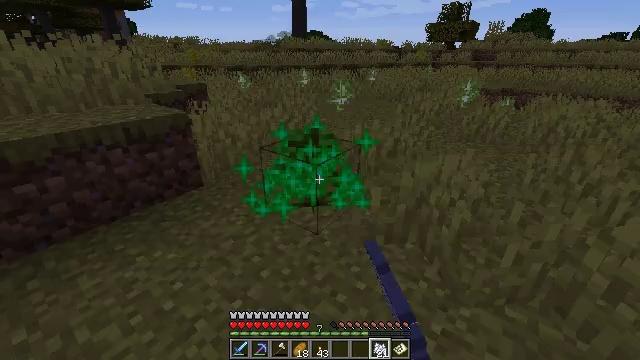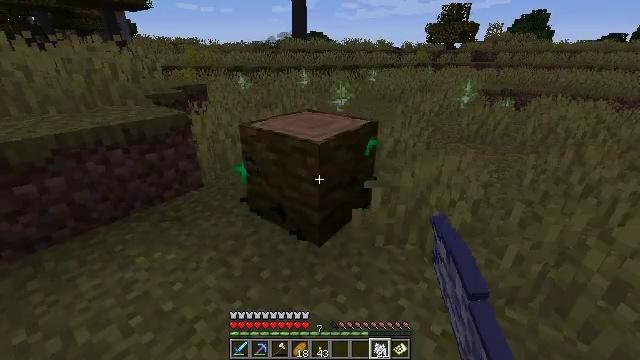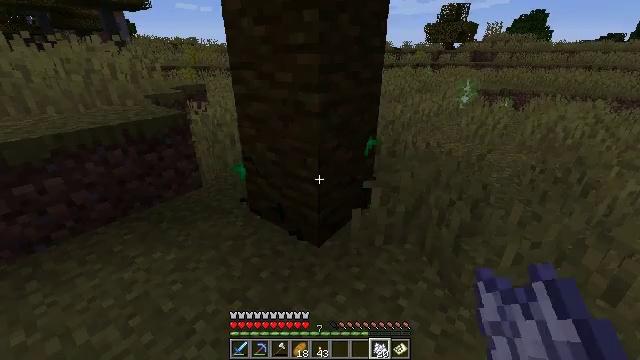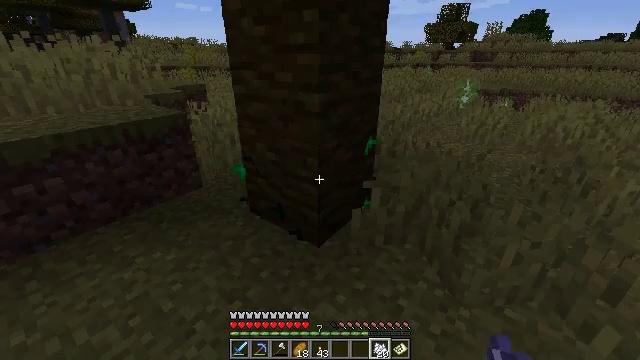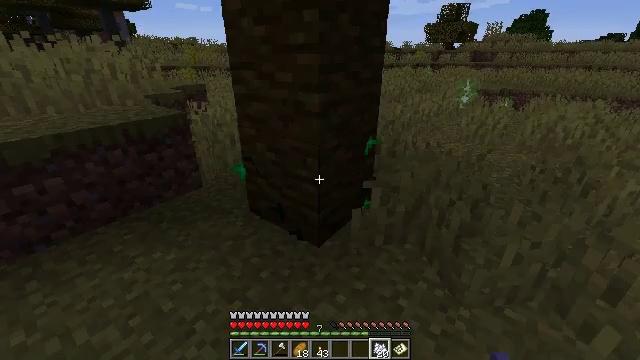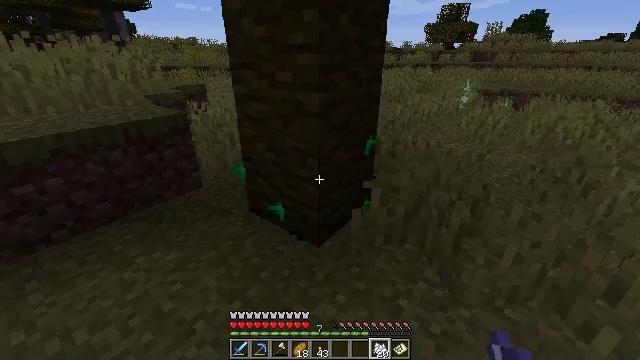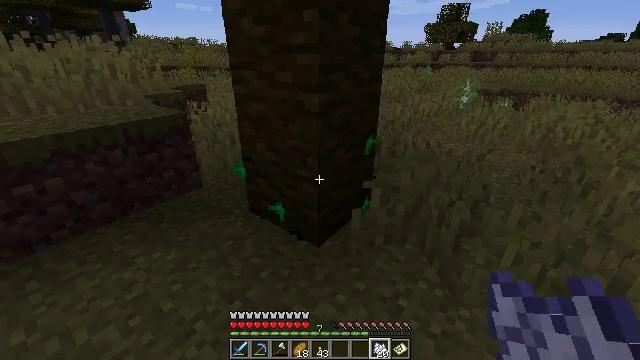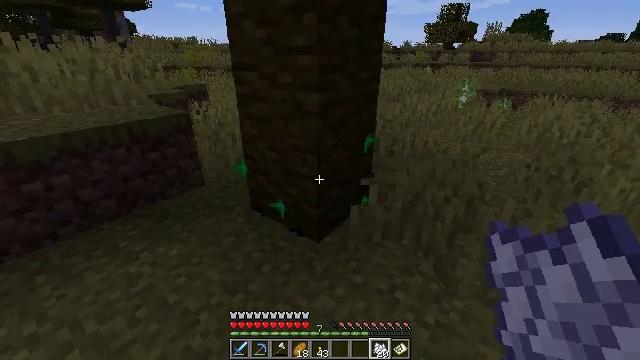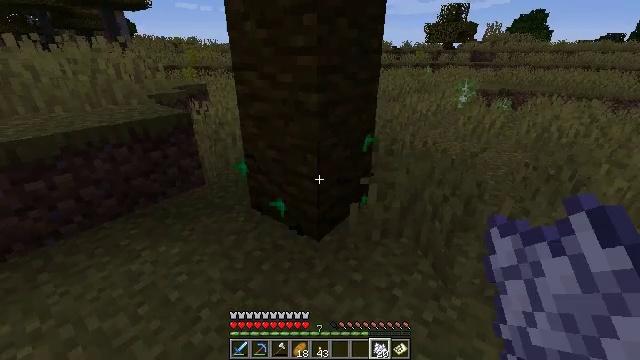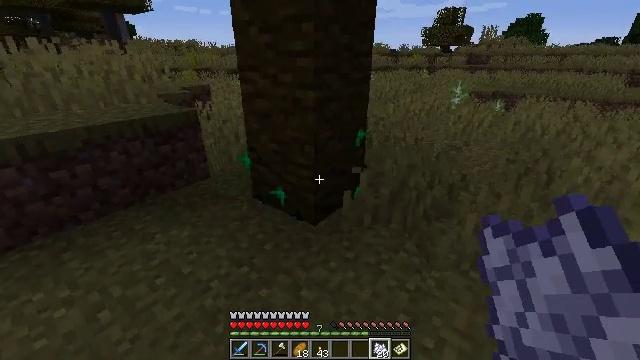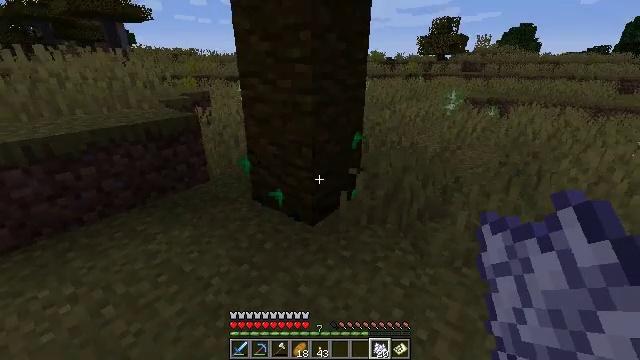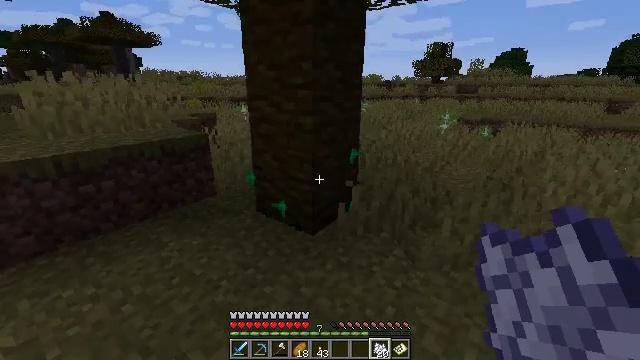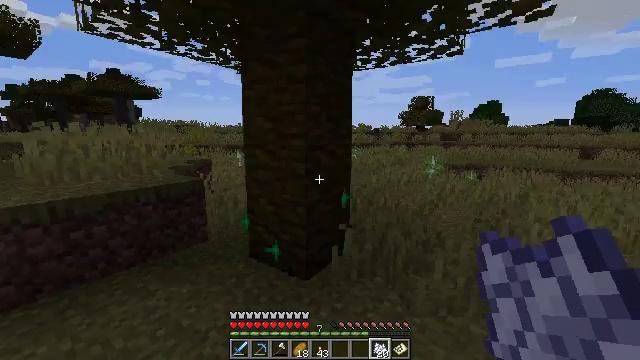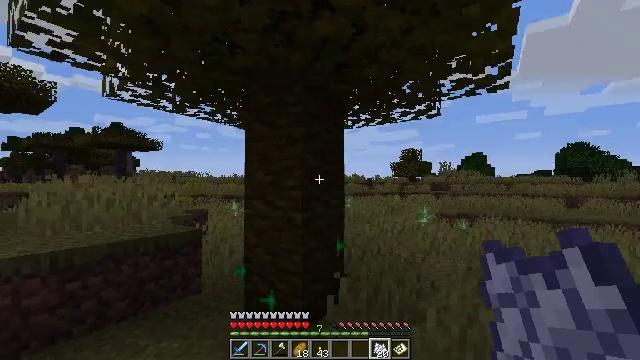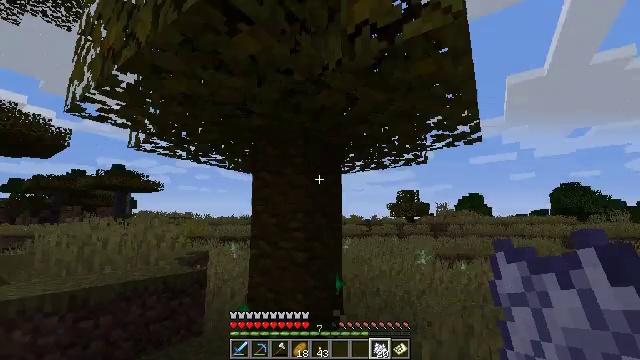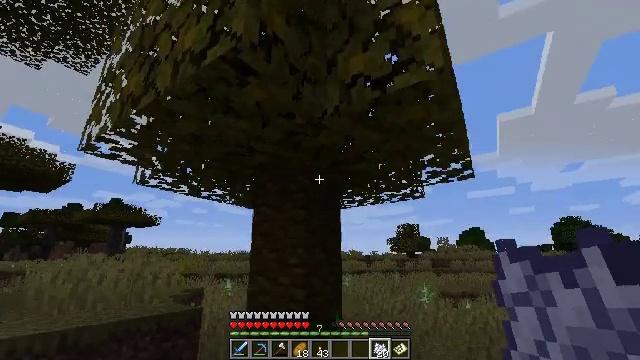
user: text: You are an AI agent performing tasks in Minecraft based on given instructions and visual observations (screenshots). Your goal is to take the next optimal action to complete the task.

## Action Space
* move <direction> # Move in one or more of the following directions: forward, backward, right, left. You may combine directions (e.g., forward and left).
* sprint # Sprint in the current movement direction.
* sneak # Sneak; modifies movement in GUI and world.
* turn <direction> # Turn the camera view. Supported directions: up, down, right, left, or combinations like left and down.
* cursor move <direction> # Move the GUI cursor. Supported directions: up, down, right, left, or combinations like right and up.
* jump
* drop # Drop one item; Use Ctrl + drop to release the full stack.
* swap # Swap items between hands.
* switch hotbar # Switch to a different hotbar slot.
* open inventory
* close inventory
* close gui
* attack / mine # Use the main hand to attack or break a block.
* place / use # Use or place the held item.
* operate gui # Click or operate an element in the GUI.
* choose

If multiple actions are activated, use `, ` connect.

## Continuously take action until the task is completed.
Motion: motion action
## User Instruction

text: Gather the jungle sapling with your hand.
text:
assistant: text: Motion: no_op
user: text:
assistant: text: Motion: no_op
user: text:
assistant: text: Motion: no_op
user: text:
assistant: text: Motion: no_op
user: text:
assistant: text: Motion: no_op
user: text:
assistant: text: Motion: no_op
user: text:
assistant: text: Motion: move back
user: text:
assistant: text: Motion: move back
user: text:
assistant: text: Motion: move back
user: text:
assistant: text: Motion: move back, turn up
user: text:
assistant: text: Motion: move back, turn up
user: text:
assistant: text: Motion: move back, turn right and up
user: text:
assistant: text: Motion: move back, turn right and up
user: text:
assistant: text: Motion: move back, turn up
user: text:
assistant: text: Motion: move back, turn up
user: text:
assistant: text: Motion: move back, turn up
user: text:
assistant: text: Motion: move back
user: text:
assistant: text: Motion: turn right and up
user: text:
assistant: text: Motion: turn right and down
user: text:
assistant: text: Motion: turn right and down
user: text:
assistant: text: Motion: move forward, turn right and down
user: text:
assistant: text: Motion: move forward, turn right and down
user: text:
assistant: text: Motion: move forward, turn right and down
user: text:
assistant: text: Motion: move forward, turn right and down
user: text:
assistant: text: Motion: move forward, turn right and down
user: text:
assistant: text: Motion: move forward and move right, turn right and down
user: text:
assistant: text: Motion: move forward and move right, turn right and down
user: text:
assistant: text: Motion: move forward and move right, turn right and down
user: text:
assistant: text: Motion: move forward and move right
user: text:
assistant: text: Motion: move forward and move right